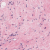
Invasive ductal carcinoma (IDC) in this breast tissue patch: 0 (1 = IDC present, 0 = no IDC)